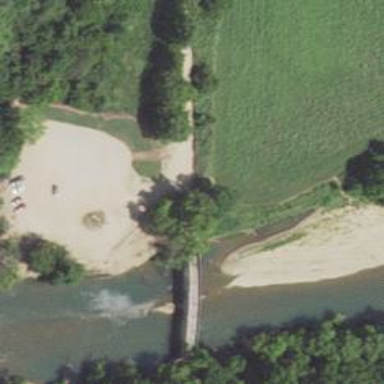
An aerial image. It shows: Unclassified road on bridge.